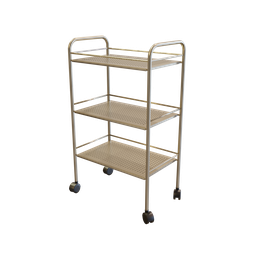
Label: furniture